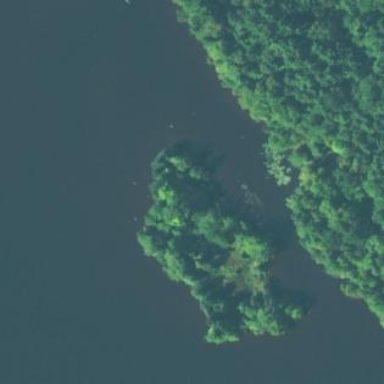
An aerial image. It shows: Islet.